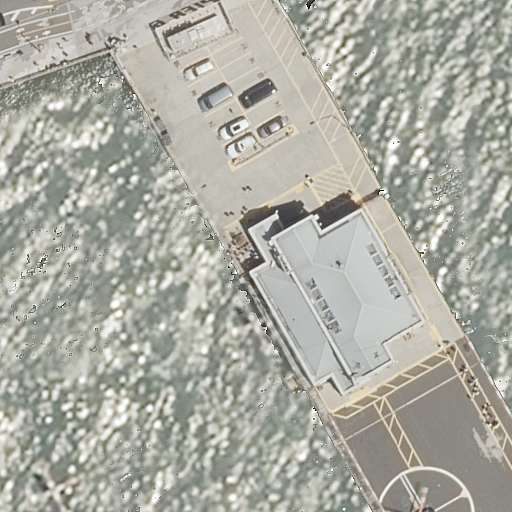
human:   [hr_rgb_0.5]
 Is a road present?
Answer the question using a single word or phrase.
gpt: yes

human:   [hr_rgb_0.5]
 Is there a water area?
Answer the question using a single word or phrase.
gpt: yes

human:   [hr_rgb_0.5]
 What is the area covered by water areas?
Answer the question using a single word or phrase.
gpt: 6346m2

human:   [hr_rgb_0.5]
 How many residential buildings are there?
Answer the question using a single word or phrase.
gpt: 1

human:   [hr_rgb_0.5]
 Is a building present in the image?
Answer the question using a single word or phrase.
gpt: yes

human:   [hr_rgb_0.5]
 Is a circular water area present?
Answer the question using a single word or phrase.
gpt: no

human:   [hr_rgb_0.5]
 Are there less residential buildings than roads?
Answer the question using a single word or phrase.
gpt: yes

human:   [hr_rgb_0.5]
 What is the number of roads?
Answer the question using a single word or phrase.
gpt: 3

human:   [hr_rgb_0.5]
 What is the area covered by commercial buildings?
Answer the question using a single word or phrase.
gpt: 0m2

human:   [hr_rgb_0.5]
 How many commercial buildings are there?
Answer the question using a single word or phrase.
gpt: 0

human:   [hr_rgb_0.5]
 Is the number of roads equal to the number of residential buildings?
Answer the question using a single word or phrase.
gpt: no

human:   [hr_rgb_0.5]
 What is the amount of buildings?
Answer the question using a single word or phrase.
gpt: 1

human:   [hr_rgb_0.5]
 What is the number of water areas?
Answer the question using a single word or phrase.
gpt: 1

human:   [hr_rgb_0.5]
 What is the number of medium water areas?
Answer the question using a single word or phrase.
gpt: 0

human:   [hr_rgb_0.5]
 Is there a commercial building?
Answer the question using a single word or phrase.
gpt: no

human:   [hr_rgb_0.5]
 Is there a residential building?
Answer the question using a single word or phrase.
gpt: yes

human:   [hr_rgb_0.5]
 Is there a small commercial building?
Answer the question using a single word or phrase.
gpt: no

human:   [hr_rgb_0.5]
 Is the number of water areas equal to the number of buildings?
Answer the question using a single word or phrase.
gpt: yes

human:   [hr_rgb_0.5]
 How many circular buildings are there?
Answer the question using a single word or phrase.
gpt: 0

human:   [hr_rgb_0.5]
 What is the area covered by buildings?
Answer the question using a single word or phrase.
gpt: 694m2

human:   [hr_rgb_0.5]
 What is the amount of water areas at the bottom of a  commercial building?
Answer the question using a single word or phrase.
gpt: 0

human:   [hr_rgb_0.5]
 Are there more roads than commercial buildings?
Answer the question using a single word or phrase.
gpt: yes

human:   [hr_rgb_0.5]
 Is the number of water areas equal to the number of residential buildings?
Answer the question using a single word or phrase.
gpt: yes

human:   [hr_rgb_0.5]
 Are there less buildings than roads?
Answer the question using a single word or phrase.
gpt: yes

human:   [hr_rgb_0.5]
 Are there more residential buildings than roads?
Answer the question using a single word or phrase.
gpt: no

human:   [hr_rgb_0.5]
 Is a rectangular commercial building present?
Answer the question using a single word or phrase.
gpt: no

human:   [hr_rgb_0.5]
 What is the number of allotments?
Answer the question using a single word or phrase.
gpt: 0

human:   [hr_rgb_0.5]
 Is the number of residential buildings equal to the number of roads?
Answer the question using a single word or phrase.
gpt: no

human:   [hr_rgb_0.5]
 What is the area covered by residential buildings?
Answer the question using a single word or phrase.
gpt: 694m2

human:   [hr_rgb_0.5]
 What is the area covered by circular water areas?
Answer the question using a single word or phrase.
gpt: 0m2

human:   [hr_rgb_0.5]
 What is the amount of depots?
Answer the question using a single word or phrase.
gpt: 0

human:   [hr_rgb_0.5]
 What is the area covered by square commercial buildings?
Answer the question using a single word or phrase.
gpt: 0m2

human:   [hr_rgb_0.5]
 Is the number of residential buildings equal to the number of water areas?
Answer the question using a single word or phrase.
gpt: yes

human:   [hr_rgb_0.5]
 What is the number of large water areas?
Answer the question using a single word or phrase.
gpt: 1

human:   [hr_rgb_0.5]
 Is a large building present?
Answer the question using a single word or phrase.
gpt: yes

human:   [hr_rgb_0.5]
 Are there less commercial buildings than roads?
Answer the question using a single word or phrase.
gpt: yes

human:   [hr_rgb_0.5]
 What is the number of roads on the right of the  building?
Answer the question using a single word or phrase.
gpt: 0

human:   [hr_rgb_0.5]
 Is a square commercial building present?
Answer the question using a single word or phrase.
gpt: no

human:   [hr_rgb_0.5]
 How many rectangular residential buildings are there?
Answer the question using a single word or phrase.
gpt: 0

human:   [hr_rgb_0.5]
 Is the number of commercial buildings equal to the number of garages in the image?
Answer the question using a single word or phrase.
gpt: yes

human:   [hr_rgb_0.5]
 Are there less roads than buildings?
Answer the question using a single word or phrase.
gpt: no

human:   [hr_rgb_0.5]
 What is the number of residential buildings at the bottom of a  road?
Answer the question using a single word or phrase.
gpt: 1

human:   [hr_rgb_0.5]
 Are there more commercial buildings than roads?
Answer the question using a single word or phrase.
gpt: no

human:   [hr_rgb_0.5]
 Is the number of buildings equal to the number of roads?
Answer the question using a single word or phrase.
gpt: no

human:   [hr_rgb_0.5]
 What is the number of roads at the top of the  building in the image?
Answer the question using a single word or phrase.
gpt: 3

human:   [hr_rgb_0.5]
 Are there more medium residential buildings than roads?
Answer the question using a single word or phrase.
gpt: no

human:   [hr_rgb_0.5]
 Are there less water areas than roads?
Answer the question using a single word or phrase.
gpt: yes

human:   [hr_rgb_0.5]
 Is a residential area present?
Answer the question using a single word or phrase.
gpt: no

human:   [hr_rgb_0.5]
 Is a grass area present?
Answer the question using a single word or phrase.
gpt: no

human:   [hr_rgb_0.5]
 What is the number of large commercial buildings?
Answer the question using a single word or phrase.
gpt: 0

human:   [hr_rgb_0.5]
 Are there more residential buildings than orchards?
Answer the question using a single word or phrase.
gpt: yes

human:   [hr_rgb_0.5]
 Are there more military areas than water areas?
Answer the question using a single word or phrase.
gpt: no

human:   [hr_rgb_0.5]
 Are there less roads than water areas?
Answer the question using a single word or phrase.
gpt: no

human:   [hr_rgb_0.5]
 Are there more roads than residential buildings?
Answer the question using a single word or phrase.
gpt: yes

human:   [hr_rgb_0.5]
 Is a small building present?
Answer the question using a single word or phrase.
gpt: no

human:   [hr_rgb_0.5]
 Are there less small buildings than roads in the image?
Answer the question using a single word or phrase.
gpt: yes

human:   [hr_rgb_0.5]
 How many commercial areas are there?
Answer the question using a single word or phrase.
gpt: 0

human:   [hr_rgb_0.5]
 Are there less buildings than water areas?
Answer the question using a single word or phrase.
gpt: no

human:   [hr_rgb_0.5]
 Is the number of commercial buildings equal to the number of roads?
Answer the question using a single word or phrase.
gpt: no

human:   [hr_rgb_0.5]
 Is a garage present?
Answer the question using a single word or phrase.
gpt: no

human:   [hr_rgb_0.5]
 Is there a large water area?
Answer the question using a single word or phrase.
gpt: yes

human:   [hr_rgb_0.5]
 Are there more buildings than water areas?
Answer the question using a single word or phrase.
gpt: no

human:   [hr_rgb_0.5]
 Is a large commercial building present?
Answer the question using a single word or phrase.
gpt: no

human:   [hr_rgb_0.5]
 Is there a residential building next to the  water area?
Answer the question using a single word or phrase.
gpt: yes